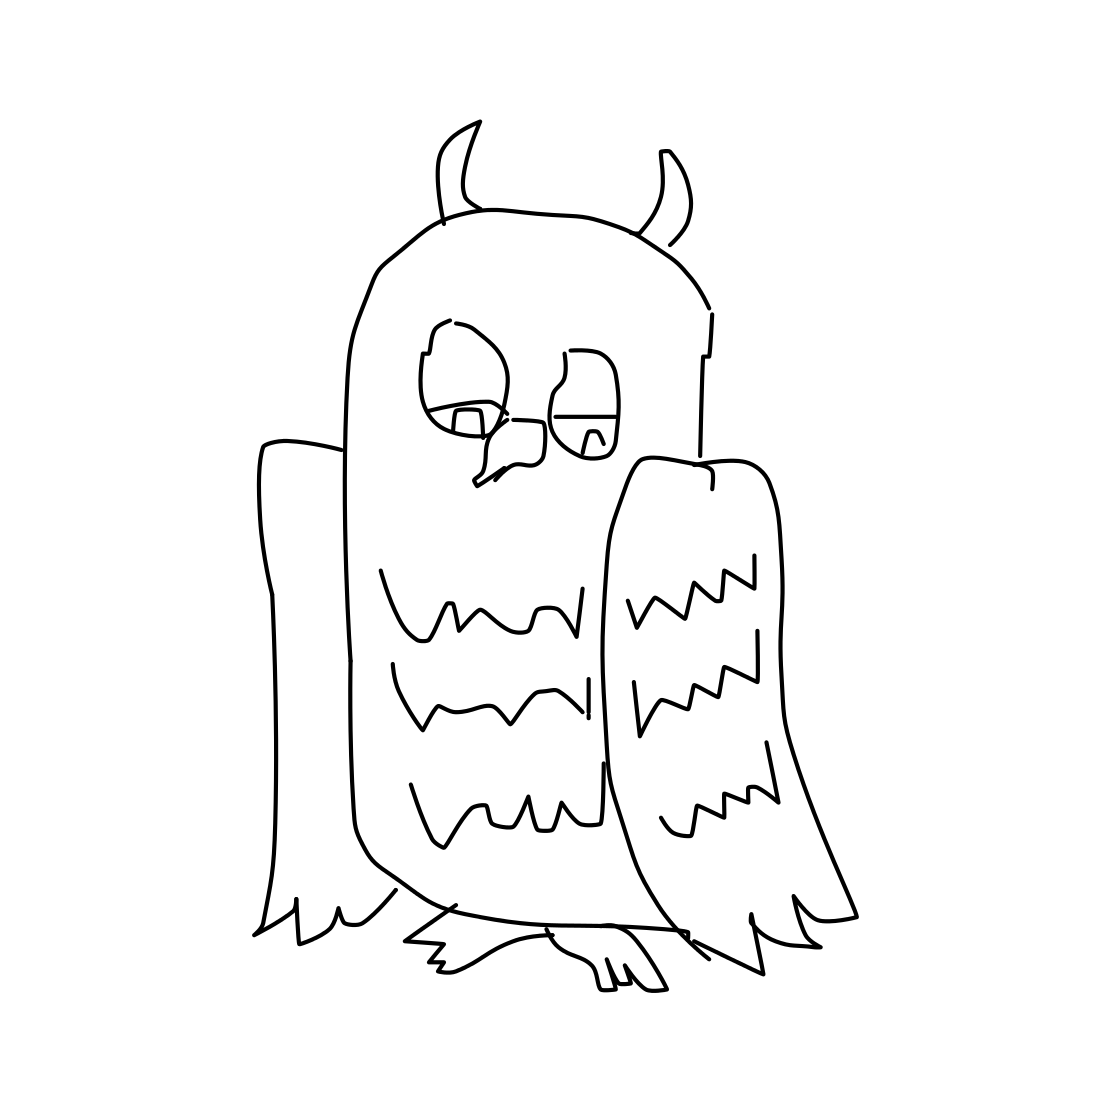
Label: owl